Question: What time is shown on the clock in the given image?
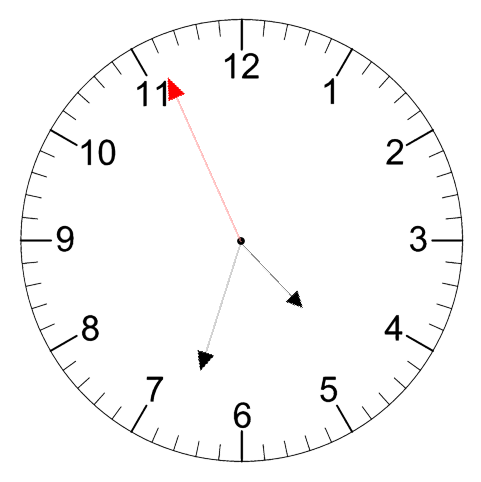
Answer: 04:32:56